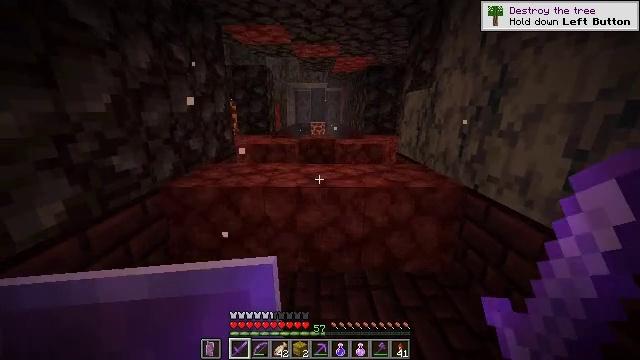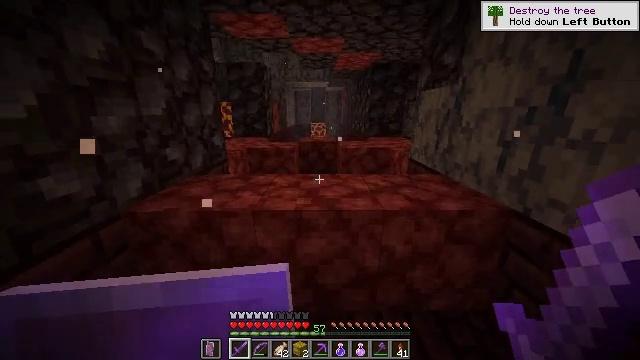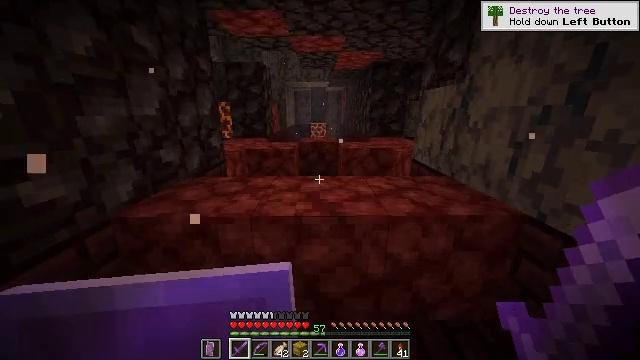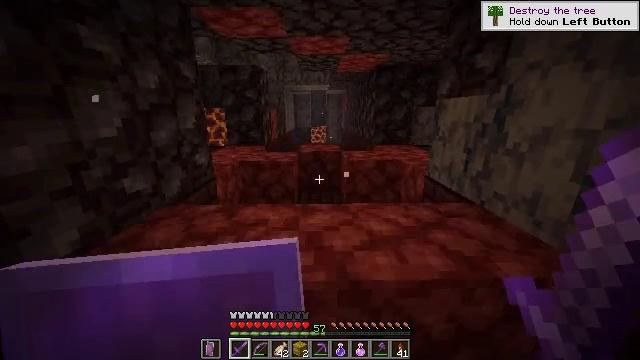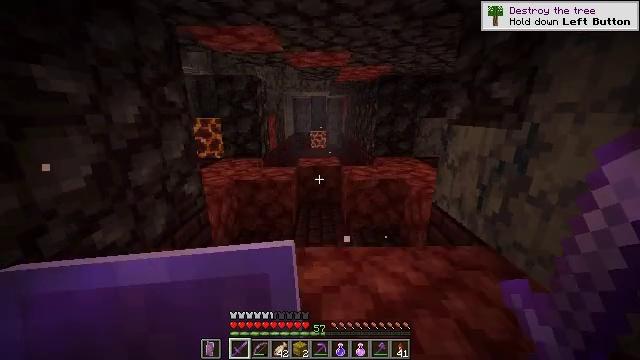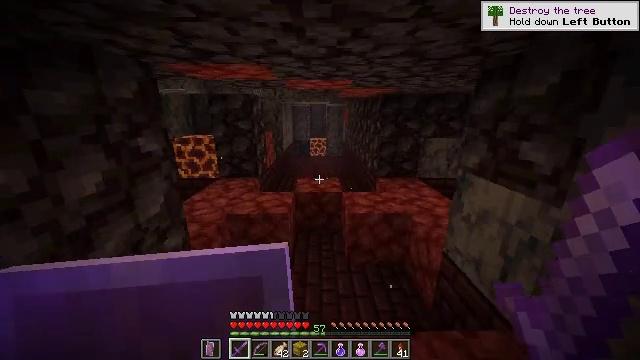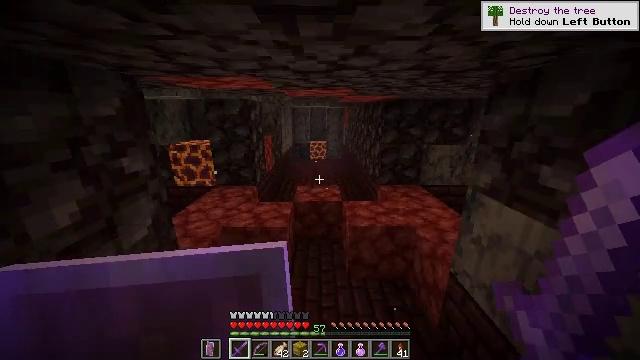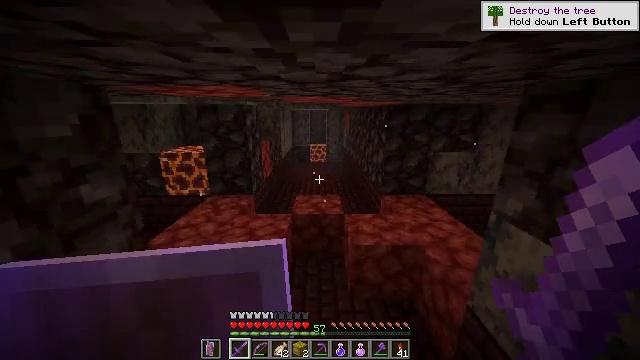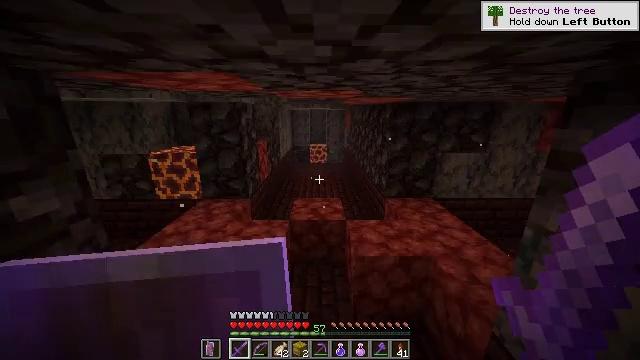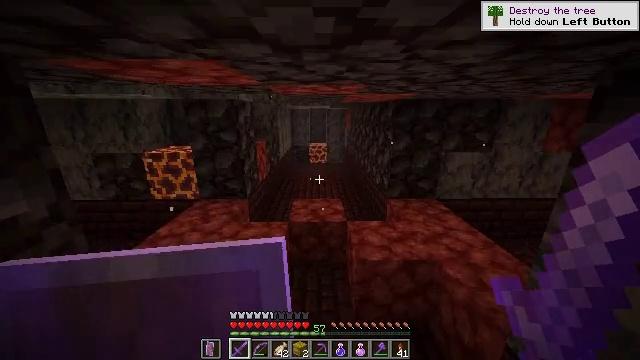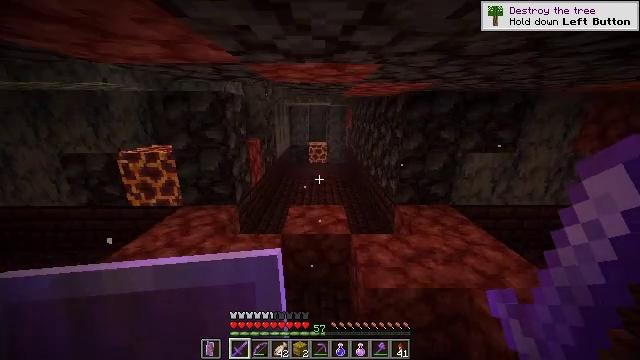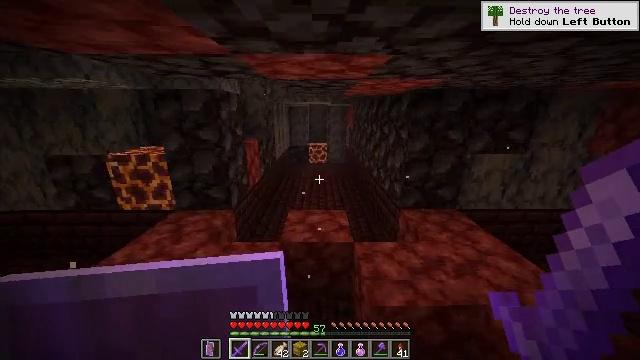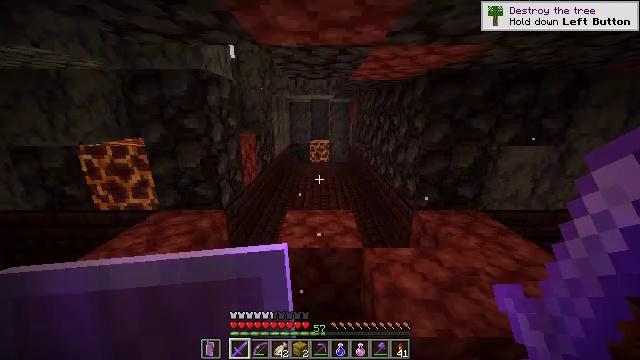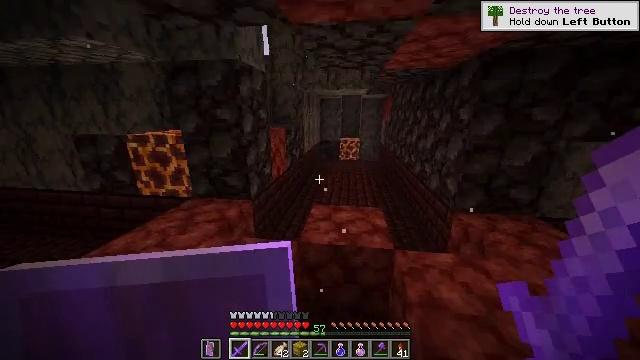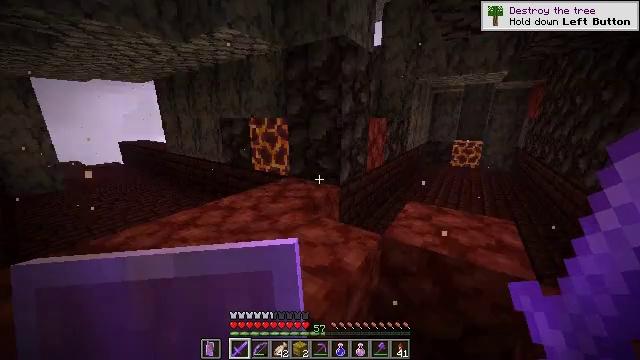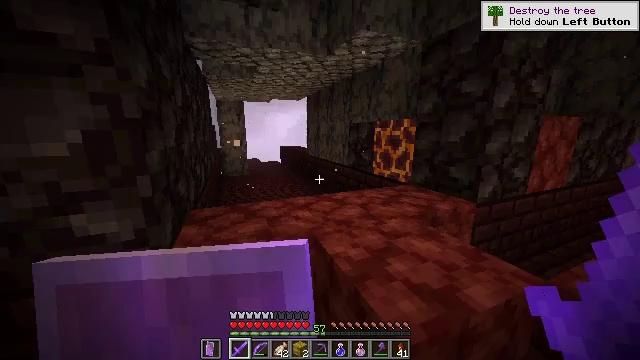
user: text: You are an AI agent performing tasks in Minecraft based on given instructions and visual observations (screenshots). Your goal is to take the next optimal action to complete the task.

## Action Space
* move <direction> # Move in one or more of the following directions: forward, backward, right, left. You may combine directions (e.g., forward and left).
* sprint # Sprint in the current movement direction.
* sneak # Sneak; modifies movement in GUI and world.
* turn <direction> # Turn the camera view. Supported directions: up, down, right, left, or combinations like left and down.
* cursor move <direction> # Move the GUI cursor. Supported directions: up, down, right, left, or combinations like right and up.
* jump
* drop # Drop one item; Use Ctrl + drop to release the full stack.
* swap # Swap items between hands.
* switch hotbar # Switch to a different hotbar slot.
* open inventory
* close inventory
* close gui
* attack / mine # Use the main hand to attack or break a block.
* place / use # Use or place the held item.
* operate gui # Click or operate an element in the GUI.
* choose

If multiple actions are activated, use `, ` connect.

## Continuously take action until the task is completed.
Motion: motion action
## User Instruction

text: Hunt the magma cube.
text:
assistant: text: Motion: move forward
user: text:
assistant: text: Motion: move forward
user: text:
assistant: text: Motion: move forward, jump
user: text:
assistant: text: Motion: move forward, jump
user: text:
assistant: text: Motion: move forward, jump
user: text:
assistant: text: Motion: move forward, jump
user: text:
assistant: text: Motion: move forward, jump
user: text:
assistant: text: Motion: move forward, jump
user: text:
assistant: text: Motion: move forward
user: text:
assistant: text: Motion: move forward
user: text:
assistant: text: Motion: move forward
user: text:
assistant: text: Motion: move forward
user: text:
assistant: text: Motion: move forward, turn left
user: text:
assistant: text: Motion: move forward, turn left and up
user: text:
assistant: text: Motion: move forward, turn left and up
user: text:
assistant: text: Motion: turn left
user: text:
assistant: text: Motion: no_op
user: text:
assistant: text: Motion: no_op
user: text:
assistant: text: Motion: no_op
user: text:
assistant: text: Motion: no_op
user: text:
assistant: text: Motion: no_op
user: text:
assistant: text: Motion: no_op
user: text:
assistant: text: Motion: no_op
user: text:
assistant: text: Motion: no_op
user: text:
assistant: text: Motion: no_op
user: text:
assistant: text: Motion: no_op
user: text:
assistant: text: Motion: no_op
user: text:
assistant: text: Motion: no_op
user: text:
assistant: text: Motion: no_op
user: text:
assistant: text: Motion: turn right